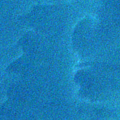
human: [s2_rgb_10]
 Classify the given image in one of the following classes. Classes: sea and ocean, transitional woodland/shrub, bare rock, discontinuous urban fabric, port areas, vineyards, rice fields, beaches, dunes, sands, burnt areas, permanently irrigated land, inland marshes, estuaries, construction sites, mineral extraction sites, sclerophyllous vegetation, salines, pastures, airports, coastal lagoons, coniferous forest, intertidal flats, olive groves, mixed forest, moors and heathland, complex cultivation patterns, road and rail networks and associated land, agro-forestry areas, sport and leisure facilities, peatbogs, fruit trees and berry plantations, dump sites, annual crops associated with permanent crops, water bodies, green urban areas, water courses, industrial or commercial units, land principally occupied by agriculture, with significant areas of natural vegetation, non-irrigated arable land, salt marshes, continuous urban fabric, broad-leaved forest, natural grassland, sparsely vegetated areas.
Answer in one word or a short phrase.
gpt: sea and ocean